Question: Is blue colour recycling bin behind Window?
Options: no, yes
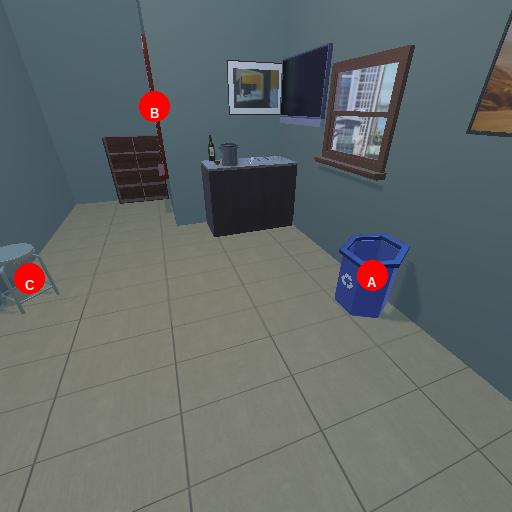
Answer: no